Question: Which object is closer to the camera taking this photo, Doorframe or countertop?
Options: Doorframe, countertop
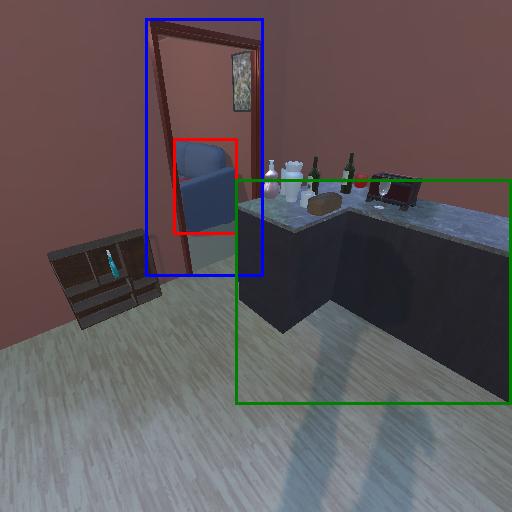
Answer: Doorframe